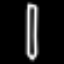
Label: pencil